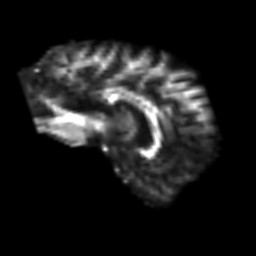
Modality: FA
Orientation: sagittal
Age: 58
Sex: male
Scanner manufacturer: siemens
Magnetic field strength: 3 T
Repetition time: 3.2 s
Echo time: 0.081 s